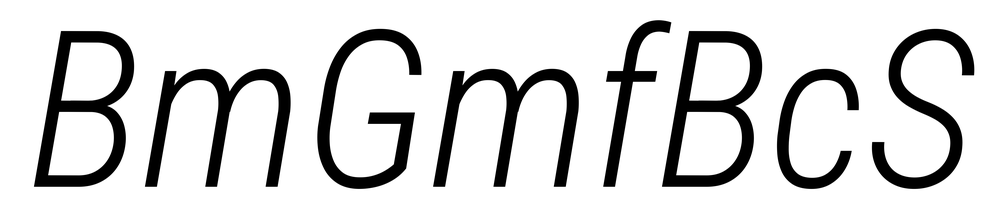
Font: Roboto-Italic_Condensed_Light_Italic